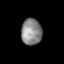
Tissue: prostate
Cell type: Fibroblasts
Senescence score: 0.7951
Nuclear area (px): 525
Mean DAPI intensity: 137.04